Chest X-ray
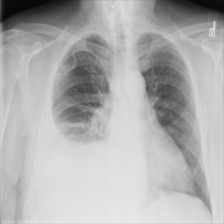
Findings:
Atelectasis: negative
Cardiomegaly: negative
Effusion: negative
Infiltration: negative
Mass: negative
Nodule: negative
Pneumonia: negative
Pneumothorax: negative
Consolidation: negative
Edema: negative
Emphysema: negative
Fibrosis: negative
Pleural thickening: negative
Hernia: negative